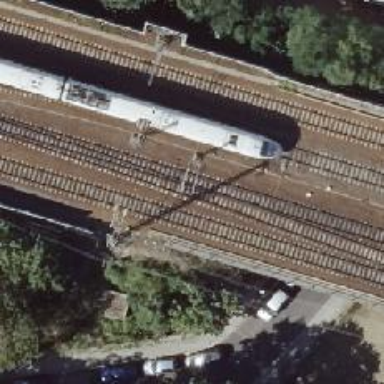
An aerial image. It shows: Railway track with contact line for electrification.